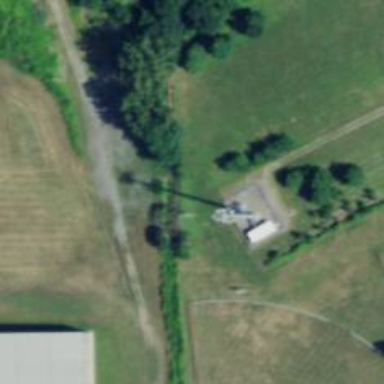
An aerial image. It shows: Man-made mast used for communication purposes.